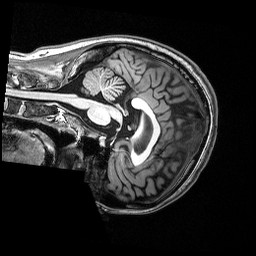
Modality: T1w
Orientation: sagittal
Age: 21
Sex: female
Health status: healthy
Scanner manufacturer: siemens
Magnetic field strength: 3 T
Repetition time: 2.53 s
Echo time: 0.00339 s